Question: I would adjust the placement in the bootstrap core but I'd like to keep my bootstrap-sass gem update-able. There isn't a variable for popover offset and I only need to offset 1 type of popover.

The top depicts the issue. The bottom is my adjustment using chrome dev tools. If I commit this change to my css, Bootstrap's dynamic placement readjusts and it looks like the above case again. Is there a way to have the popover automatically appear within the limits of it's parent div? If not, how do I overcome the dynamic popover placement with negative margins?
UPDATE:
Adding the code. This the resulting HTML for the button group. The popover on the first link works, you can ignore it.
'''
<div class="btn-group btn-section pull-right">
<a href="/sections/edit_section_text/118" class="noprint btn active-workers hidden-phone bs-popover btn-primary" data-content="<ul id="sectionworkers" class="unstyled"><li><img alt="Avatar" class="avatar" height="25" src="https://secure.gravatar.com/avatar.php?d=mm&gravatar_id=9ac2c7fd1c8e43cd5b4d73d3cb585973" width="25" /> <small>Ben</small></li></ul> <!-- #sectionworkers -->" data-placement="bottom" data-target="#s118section" id="edit_btn118" rel="popover" data-original-title="Active Users: ">
<i class="icon-edit icon-white"></i> Edit
</a><option>View revision...</option>
<a href="#" class="noprint btn bs-popover" data-content="<select></select>" data-placement="bottom" data-toggle="popover" id="hist_btn" rel="popover" data-original-title="View and difference revisions"><i class="icon-time"></i> History</a>
<div class="popover popover-offset fade bottom in" style="top: 30px; left: 155.5px; display: block;">
<div class="arrow"></div>
<div class="popover-inner">
<h3 class="popover-title">
View and difference revisions
</h3>
<div class="popover-content">
<select></select>
</div>
</div>
</div>
</div>
'''
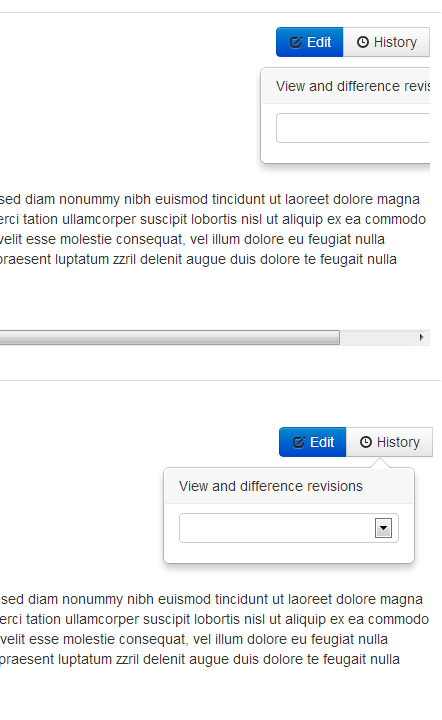
Answer: After reading Archonic's PR and FATs response, I investigated the template he spoke of.
If you copy Bootstrap's template and specify it in your popover options you can inject classes at that point, which at least solved the problem for me.
'''
$el.popover(
placement: 'top',
trigger: 'manual',
html: true,
content: @popoverContent,
container: '#mycontainer',
template: '<div class="popover my_ace_class_name"><div class="arrow"></div><h3 class="popover-title"></h3><div class="popover-content"></div></div>'
)
'''